Question: I need to have in my mobile website an image in the start of the page and in the middle , like the image below:

How can i accomplish that in jquery mobile? I need a solution that will place the image always in the middle no matter what screen(mobile) the user uses. Also is there a way that the image will look bigger or smaller according to the screen? Like adopt in every different screen?
From the jquery mobile site , when i use the codiqa to create an image in the start of the page and in the middle the code looks like this :
'''
<div style="width: 288px; height: 100px; position: relative; background-color: #fbfbfb; border: 1px solid #b8b8b8;">
<img src="http://codiqa.com/static/images/v2/image.png" alt="image" style="position: absolute; top: 50%; left: 50%; margin-left: -16px; margin-top: -18px">
</div>
'''
However is not positioned correct and also the margins are in pixels insteaf of percentage , which i guess is wrong.
Any ideas?
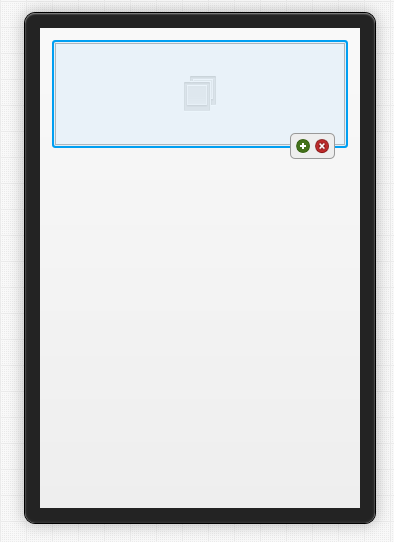
Answer: Working example: <URL>
'''
<div data-role="page" id="index">
<div data-theme="b" data-role="header">
<h1>Index page</h1>
</div>
<div data-role="content" id="content">
<div style="width: 100%; height: 100%; position: relative; background-color: #fbfbfb; border: 1px solid #b8b8b8;">
<img src="http://codiqa.com/static/images/v2/image.png" alt="image" style="position: absolute; top: 50%; left: 50%; margin-left: -16px; margin-top: -18px"/>
</div>
</div>
</div>
'''
'''
#content {
position:absolute;
top:40px;
right:0;
bottom:0;
left:0;
}
'''